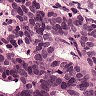
Metastatic tissue present: yes